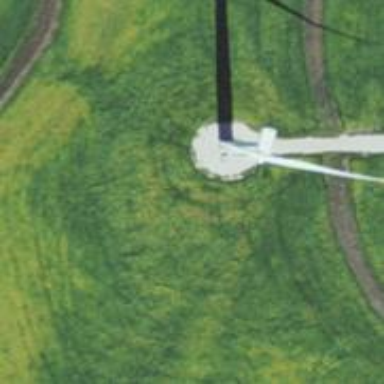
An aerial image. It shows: Wind generator powered by wind. The generator type is horizontal axis and it uses wind turbines.